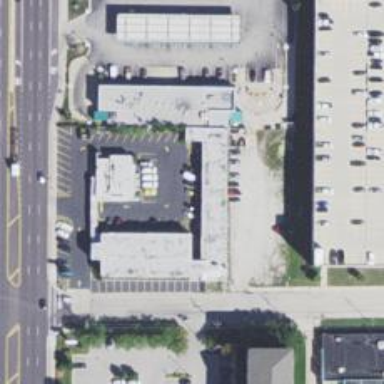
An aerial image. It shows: Retail building.